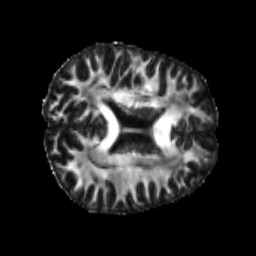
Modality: FA
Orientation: axial
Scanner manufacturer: siemens
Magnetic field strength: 3 T
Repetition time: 4 s
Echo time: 0.0594 s